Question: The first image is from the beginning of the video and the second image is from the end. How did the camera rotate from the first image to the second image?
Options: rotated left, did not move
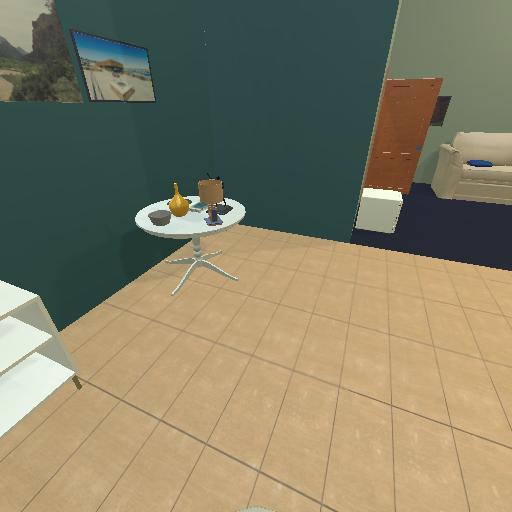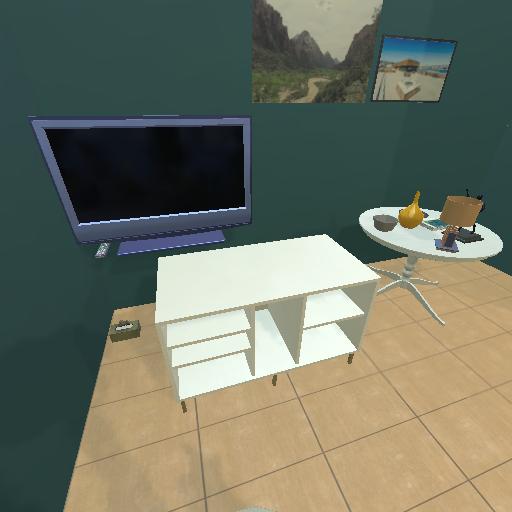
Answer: rotated left